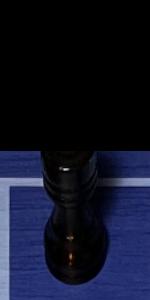
Label: Rook_Black